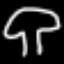
Label: mushroom